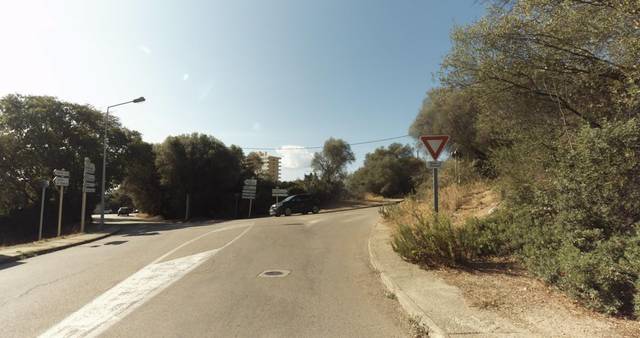
Region: France
Coordinates: 41.923, 8.73